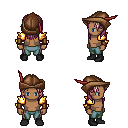
a pixel art fantasy rpg character, male body template, human, dark skin, gold arm armor, teal pants, white blonde long hairstyle, leather cap, leather bracers, black shoes, four views (front, back, left, right), 2x2 character sprite sheet, small pixel art, hard edges, no anti-aliasing